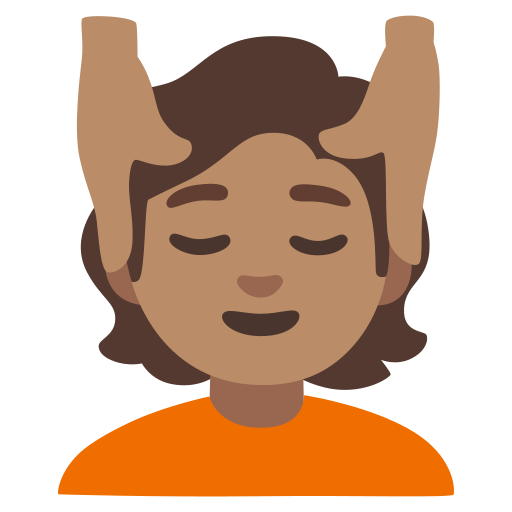
Emoji: 💆🏽